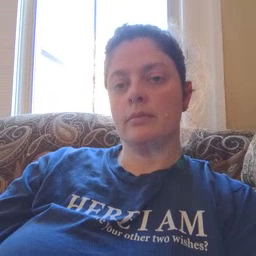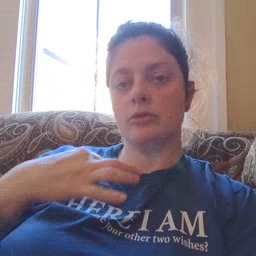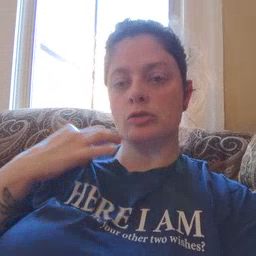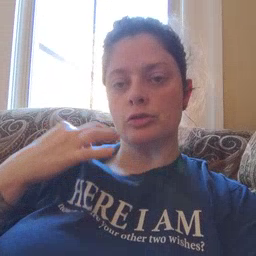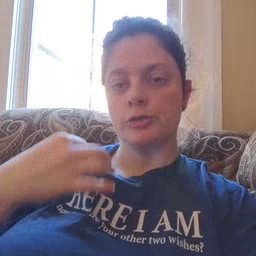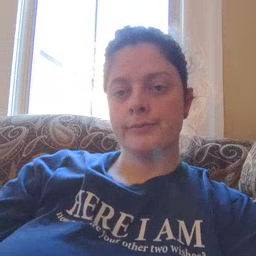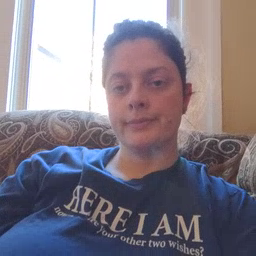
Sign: shirt